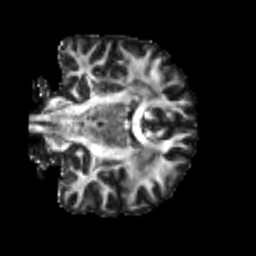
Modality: FA
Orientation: coronal
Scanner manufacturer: siemens
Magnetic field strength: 3 T
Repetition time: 4 s
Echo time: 0.0594 s